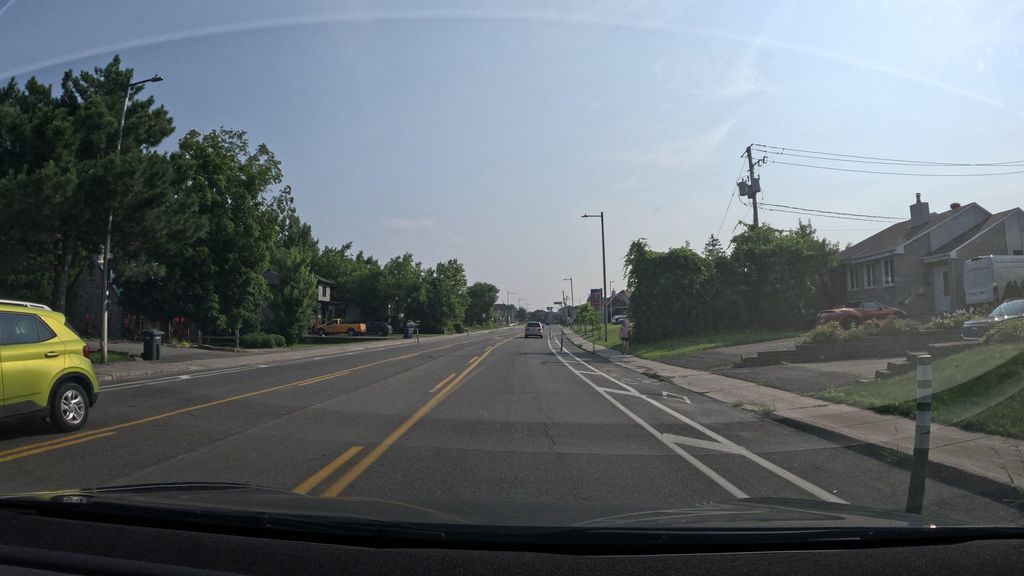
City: montreal